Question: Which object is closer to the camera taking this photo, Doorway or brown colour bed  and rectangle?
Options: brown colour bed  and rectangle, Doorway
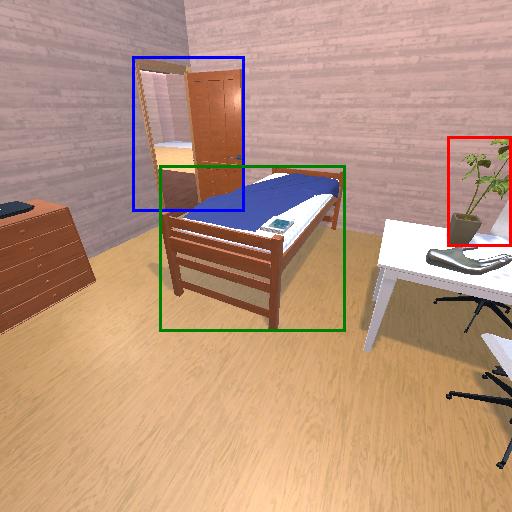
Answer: brown colour bed  and rectangle